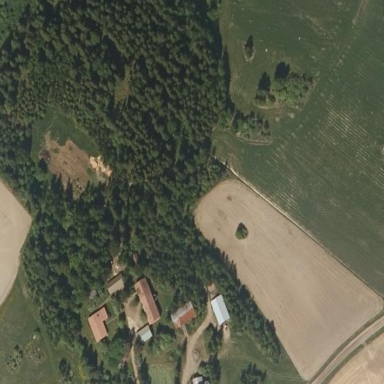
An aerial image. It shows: Beautiful woodland area.